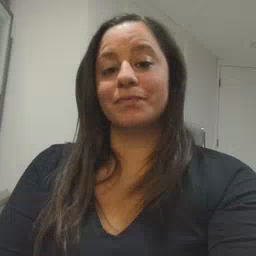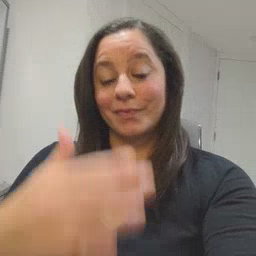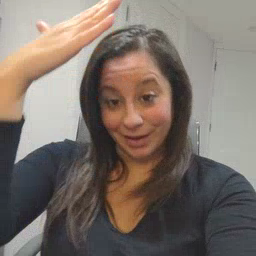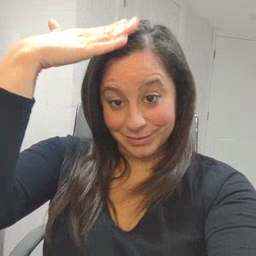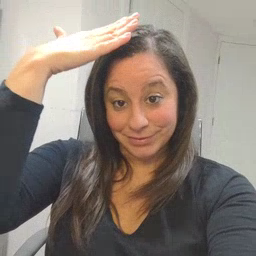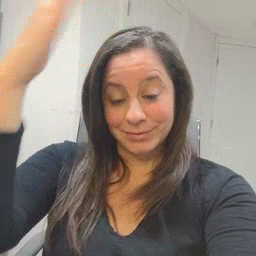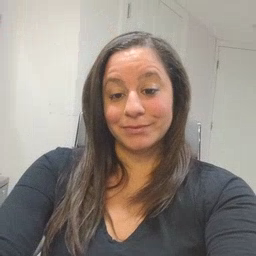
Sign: hat